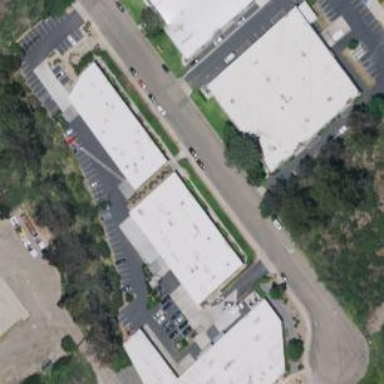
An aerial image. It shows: Industrial building.